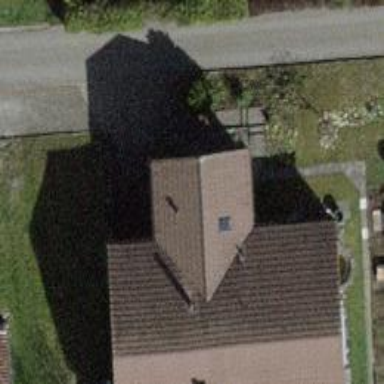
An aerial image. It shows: Residential house.